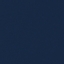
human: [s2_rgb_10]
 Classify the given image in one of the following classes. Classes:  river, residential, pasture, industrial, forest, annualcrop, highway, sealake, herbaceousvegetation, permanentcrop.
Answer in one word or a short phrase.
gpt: SeaLake